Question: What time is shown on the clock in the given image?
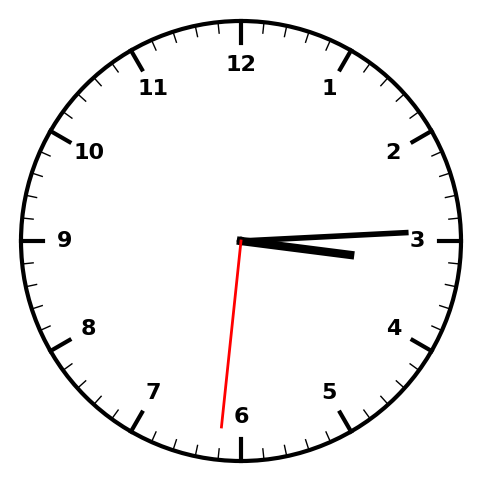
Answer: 03:14:31